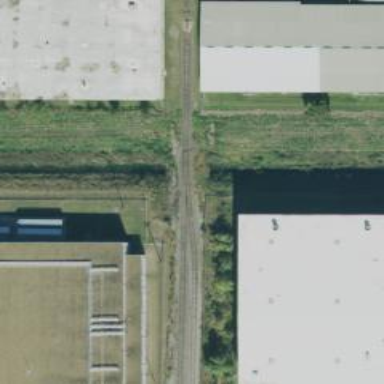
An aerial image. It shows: Disused railway spur line.